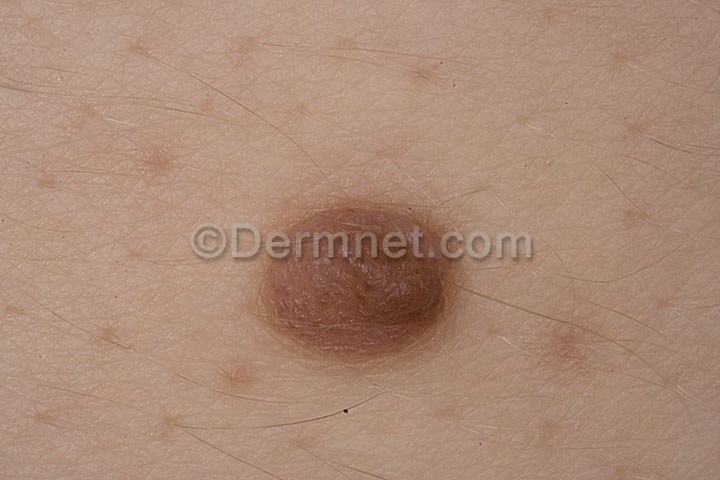
Disease: Melanoma Skin Cancer Nevi and Moles